Interaction volume radius: 10 \u00c5
Interaction volume height: 15 \u00c5
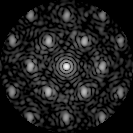
Disorder parameter: 0.4391